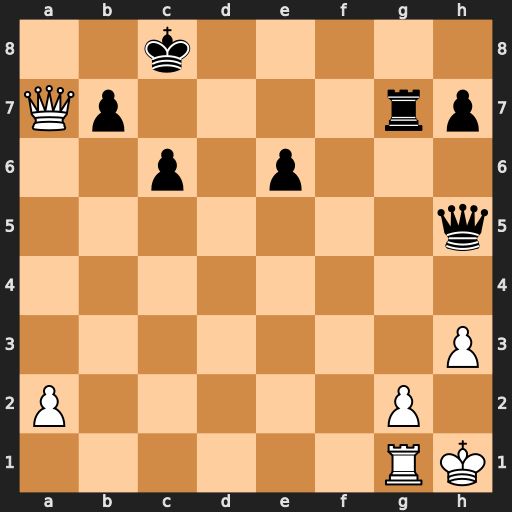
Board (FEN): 2k5/Qp4rp/2p1p3/7q/8/7P/P5P1/6RK
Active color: w
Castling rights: -
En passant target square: -
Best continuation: Qa8+ Kc7 Rb1